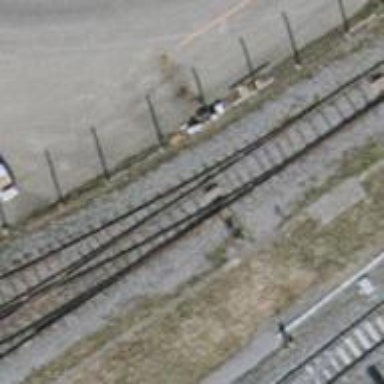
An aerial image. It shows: Railway switch.